This plot shows a bearing's acceleration signal over time (raw waveform). Classify the bearing condition as one of: normal, inner_race, outer_race, ball.
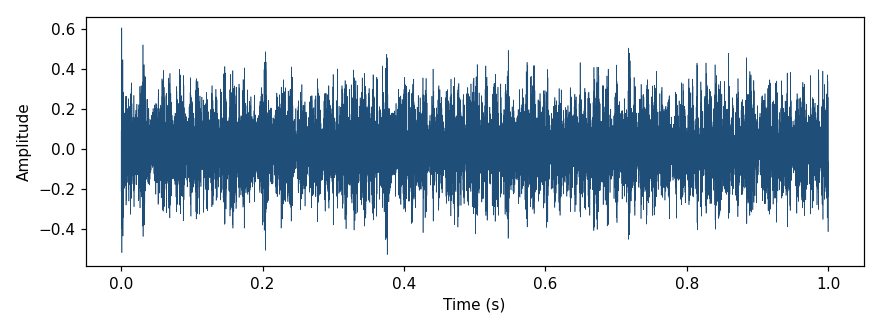
Answer: ball